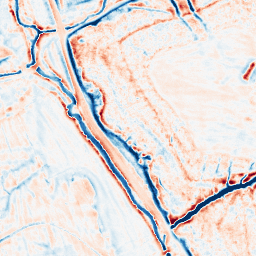
Category: edge_preserving
Decomposition family: bilateral
Decomposition parameters: d: 15
sigma_color: 50
sigma_space: 75
Upsampling method: edge_directed
Upsampling parameters: scale: 2
Upsampling scale: 2